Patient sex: M
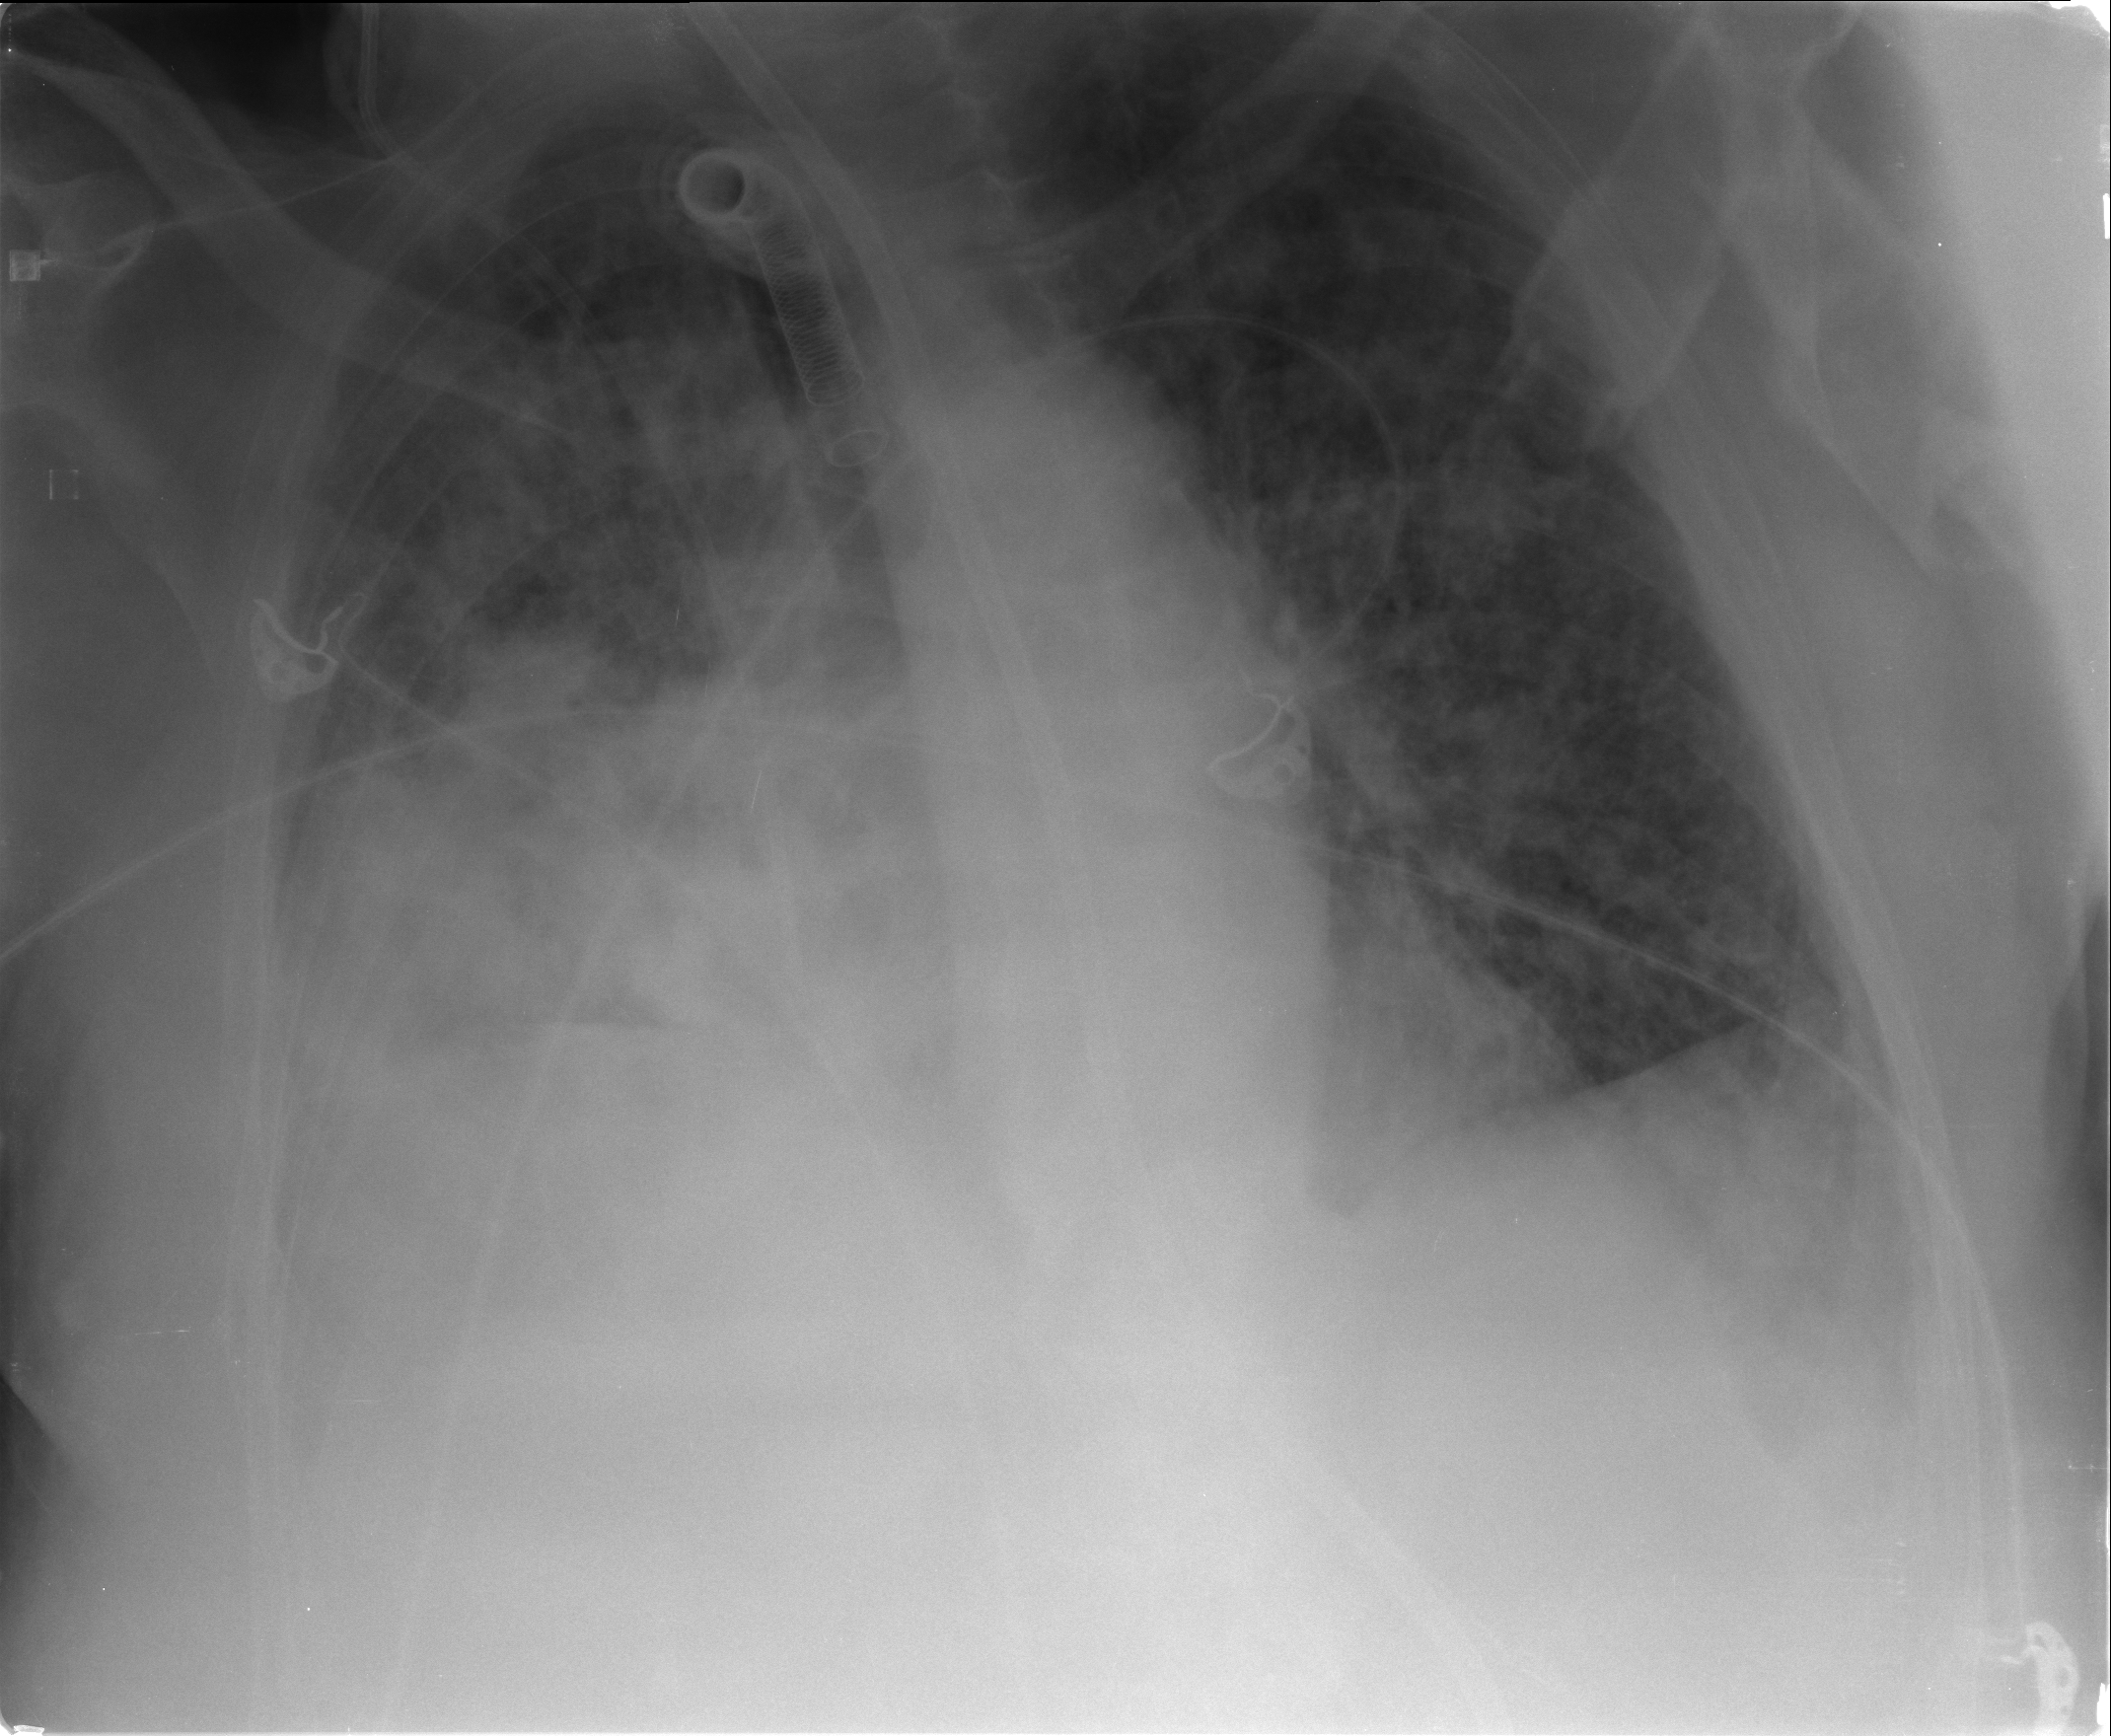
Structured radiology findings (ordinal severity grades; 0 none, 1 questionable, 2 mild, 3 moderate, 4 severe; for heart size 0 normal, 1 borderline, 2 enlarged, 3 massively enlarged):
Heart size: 2
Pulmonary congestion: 3
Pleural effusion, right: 2
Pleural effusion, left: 2
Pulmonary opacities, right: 4
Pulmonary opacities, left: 3
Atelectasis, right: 3
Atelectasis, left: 3